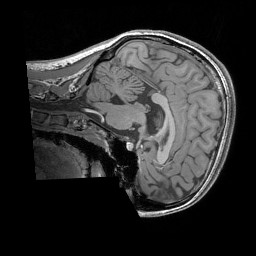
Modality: T1w
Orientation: sagittal
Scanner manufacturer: siemens
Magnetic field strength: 3 T
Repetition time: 1.83 s
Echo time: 0.00303 s